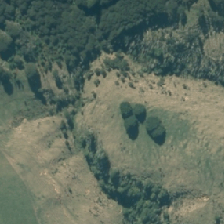
Land cover: manuka_kanuka